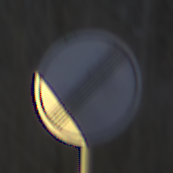
Verkehrszeichen: EndeSaemtlicherBegrenzungen
Umgebung: Outdoor, Nature
Tageszeit: MorningAfternoon
Wetter: Overcast
Licht: Natural
Jahreszeit: Winter
Kontrast: LowContrast